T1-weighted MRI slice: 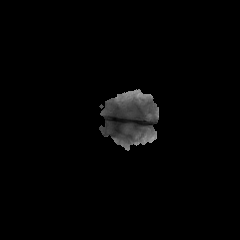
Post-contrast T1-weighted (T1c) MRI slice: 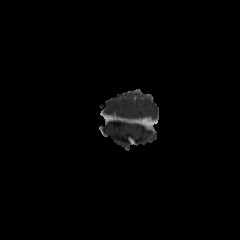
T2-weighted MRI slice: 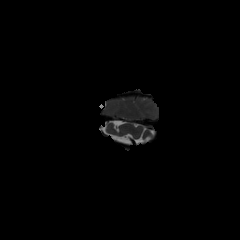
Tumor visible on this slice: no